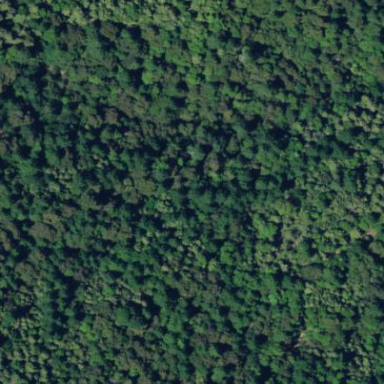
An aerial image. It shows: Forest area.